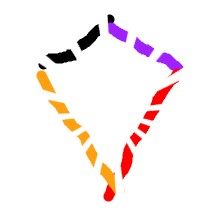
Shape: kite